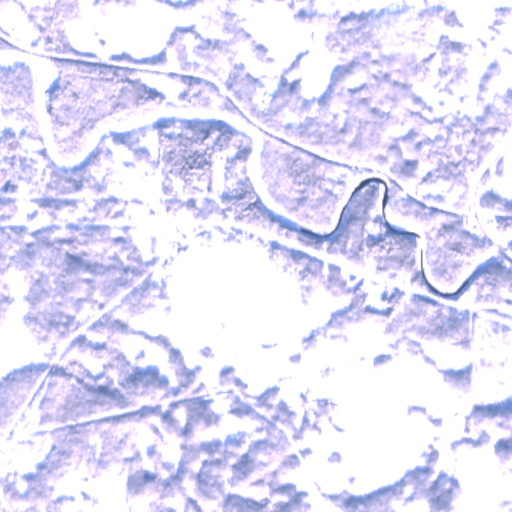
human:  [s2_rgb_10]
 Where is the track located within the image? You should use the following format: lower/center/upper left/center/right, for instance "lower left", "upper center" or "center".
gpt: There is no track in the image.